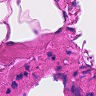
Metastatic tissue present: no